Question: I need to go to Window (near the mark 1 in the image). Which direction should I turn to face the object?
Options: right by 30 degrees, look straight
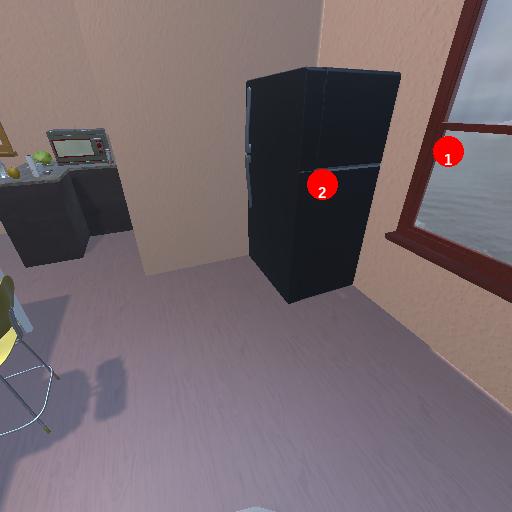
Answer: right by 30 degrees